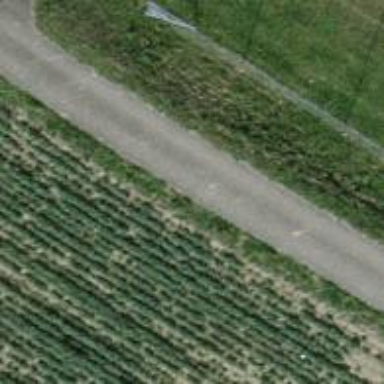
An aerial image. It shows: Compacted track road.